Current action and preconditions to check: path_clear

Your task: For each precondition in the list above, predict whether it will hold at this action.

Consider the current scene as observed from the mobile robot's camera, and analyze the predicted future states of all dynamic agents (e.g., people, animals, vehicles, or any moving entities) within the NEXT SECOND.

IMPORTANT: Only answer "very likely" if you are absolutely certain—based on strong, clear evidence—that a dynamic agent will violate the precondition in the predicted future state. Do NOT answer "very likely" for unlikely, ambiguous, or low-probability risks.

Ask yourself for each precondition: Is there a high probability, with clear and convincing evidence, that the predicted future states of any dynamic agent will interfere with the predicted future state of the currently executing action within the NEXT SECOND, causing that precondition to fail?

Assess the risk level based on these predictions. Use "likely" or "very likely" if motions create a clear risk of interference.

Use "neutral" or "improbable" if agents are nearby but their predicted paths are clearly diverging or non-conflicting.

Failure Risk Categories: "very improbable", "improbable", "neutral", "likely", "very likely"

Answer Format: Output ONLY the probability_of_failure value from these categories: "very improbable", "improbable", "neutral", "likely", "very likely"

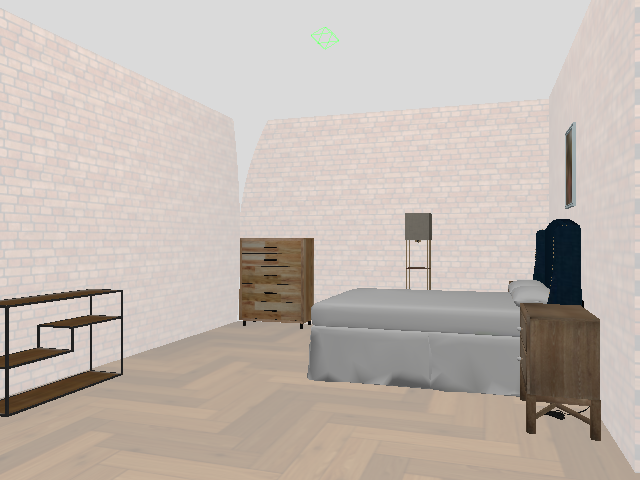

Answer: very improbable